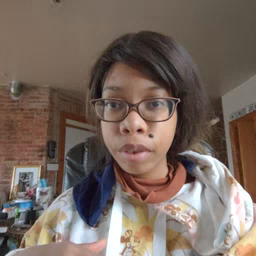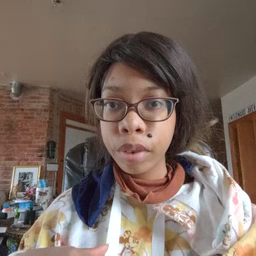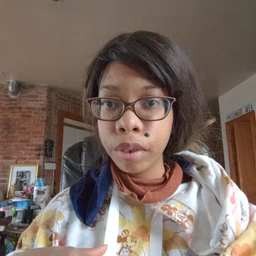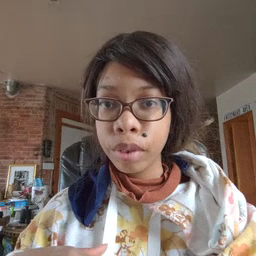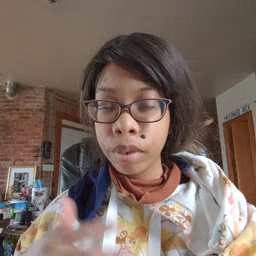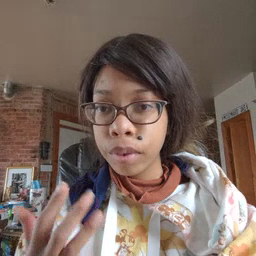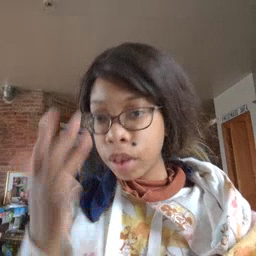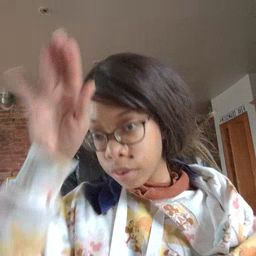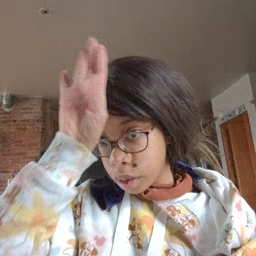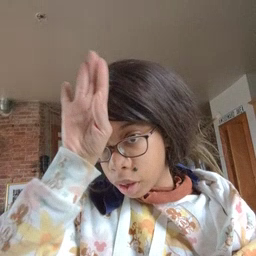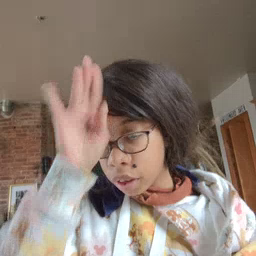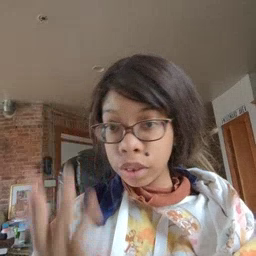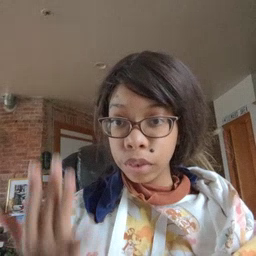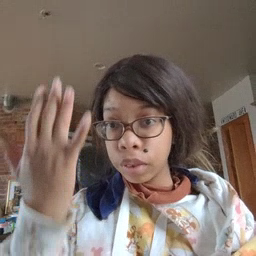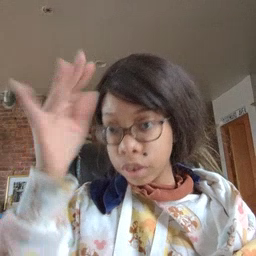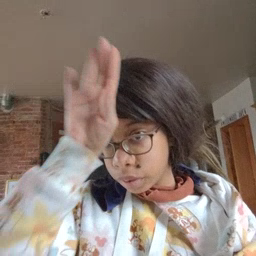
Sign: fireman